Interaction volume radius: 5 \u00c5
Interaction volume height: 30 \u00c5
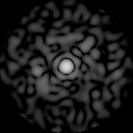
Disorder parameter: 0.7806